Question: How can add items from a 'ListView' to a 'RichTextBox' programmatically?
For example in this image shown below, I want the 'ListViewItem' instances from specified columns to be shown in a 'RichTextBox' and I want them to be formatted as a table. How can I do that?
In the image below, I typed the values into the 'RichTextBox'.

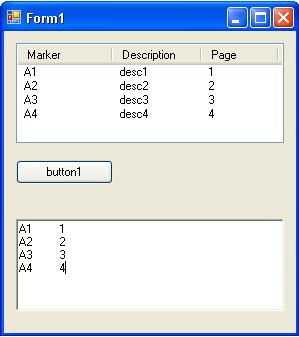
Answer: try this
'''
for (int i = 0; i < listView1.Items.Count; i++)
{
for (int j = 0; j < listView1.Columns.Count; j++)
{
richTextBox1.Text += listView1.Items[i].SubItems[j].Text.ToString()+" ";
}
richTextBox1.Text += "
";
}
'''
'''
for (int i = 0; i < listView1.Items.Count; i++)
{
richTextBox1.Text += listView1.Items[i].SubItems[0].Text.ToString();
richTextBox1.Text += " "+listView1.Items[i].SubItems[2].Text.ToString();
richTextBox1.Text += "
";
}
'''